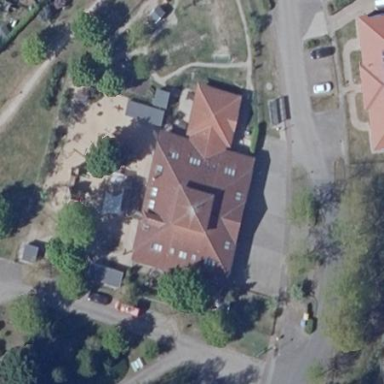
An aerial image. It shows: Kindergarten building.